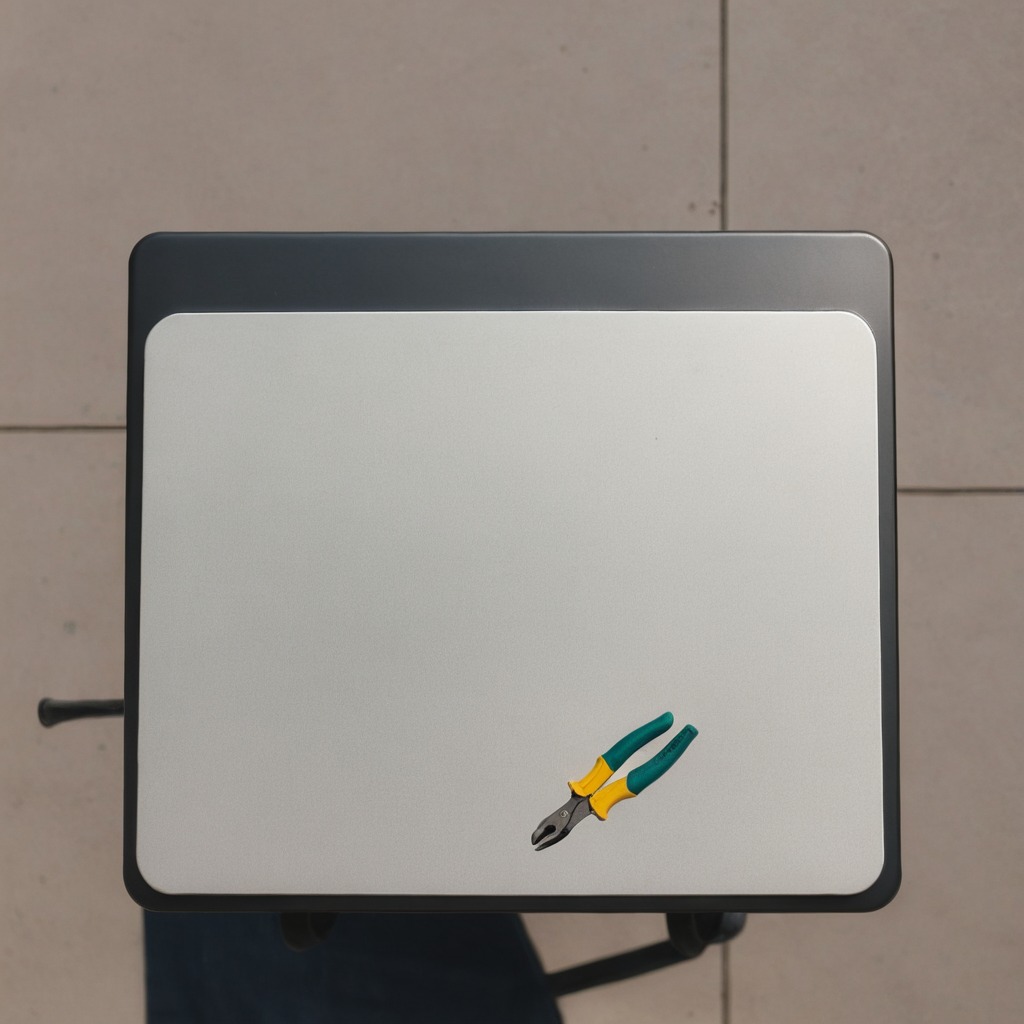
A plier lies on a clean utility table in a temporary outdoor tool station.